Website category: university
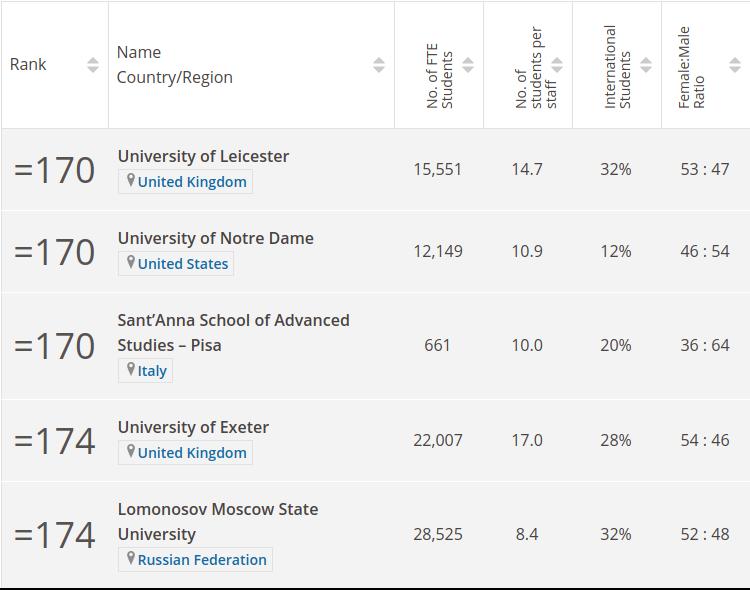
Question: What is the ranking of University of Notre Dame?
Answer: =170

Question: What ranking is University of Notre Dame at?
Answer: =170

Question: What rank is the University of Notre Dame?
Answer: =170

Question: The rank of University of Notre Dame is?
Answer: =170

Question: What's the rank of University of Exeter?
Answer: =174

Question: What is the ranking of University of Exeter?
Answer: =174

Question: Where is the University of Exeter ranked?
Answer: =174

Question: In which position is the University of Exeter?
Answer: =174

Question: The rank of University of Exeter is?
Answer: =174

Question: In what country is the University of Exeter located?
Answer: United Kingdom

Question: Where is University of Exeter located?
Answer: United Kingdom

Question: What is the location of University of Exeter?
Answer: United Kingdom

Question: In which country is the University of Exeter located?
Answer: United Kingdom

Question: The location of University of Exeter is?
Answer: United Kingdom

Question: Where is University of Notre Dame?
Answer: United States

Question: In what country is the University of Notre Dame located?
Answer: United States

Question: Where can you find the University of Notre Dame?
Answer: United States

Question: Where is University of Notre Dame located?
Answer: United States

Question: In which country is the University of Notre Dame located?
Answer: United States

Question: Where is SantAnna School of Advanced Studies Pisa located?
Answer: Italy

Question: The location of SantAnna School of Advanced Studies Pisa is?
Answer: Italy

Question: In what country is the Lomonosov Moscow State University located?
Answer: Russian Federation

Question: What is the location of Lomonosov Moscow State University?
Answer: Russian Federation

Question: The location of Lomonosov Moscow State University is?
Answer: Russian Federation

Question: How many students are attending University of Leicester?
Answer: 15,551

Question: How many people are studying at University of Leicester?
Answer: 15,551

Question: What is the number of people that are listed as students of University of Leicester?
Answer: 15,551

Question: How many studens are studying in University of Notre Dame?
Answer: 12,149

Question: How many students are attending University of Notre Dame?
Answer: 12,149

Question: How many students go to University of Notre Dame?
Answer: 12,149

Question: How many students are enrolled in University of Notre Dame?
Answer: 12,149

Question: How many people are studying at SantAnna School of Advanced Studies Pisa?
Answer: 661

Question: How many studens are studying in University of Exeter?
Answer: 22,007

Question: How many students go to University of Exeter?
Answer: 22,007

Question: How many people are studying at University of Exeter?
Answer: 22,007

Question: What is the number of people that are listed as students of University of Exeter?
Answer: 22,007

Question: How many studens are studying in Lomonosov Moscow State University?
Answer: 28,525

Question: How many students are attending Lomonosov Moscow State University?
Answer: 28,525

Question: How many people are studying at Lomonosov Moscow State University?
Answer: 28,525

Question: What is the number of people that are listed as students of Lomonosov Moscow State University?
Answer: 28,525

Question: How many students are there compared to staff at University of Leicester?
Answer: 14.7

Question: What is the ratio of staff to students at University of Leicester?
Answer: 14.7

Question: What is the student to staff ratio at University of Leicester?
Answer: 14.7

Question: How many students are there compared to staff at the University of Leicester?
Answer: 14.7

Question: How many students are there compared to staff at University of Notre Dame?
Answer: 10.9

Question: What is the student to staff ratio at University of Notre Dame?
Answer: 10.9

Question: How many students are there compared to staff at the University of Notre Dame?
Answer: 10.9

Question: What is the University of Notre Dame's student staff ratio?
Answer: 10.9

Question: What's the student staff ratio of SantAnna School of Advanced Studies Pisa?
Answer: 10.0

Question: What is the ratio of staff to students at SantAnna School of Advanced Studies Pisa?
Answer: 10.0

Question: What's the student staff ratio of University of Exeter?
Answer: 17.0

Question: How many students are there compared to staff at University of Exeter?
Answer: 17.0

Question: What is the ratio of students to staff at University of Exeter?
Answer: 17.0

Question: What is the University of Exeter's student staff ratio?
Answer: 17.0

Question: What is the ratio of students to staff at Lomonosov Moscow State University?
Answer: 8.4

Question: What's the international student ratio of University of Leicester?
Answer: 32%

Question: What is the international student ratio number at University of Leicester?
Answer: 32%

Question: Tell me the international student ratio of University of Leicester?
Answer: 32%

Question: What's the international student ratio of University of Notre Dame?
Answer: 12%

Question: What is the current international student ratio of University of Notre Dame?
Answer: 12%

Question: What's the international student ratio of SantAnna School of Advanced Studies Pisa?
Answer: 20%

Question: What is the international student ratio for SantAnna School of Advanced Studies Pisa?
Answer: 20%

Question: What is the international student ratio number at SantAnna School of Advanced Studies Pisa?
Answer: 20%

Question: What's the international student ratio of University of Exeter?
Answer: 28%